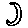
Label: moon